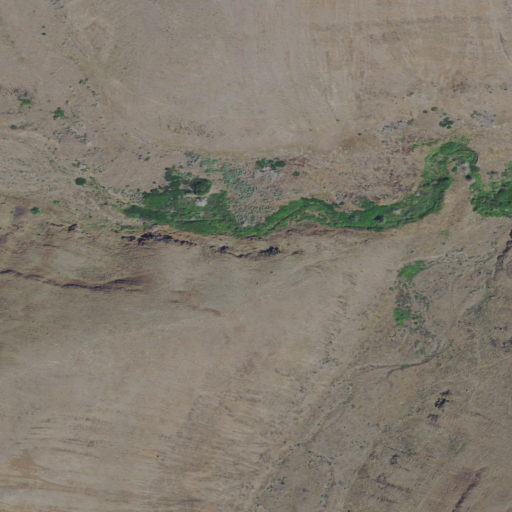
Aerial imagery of valley in Oregon named Dipping Vat Canyon containing only grassland